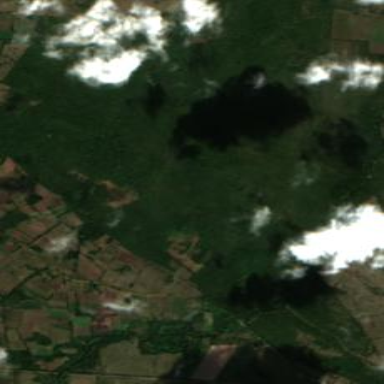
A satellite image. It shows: Forest area.